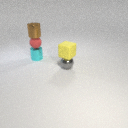
small yellow rubber cube above small gray metal sphere